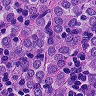
Metastatic tissue present: yes